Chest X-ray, AP view. Patient: 49 years old, sex M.
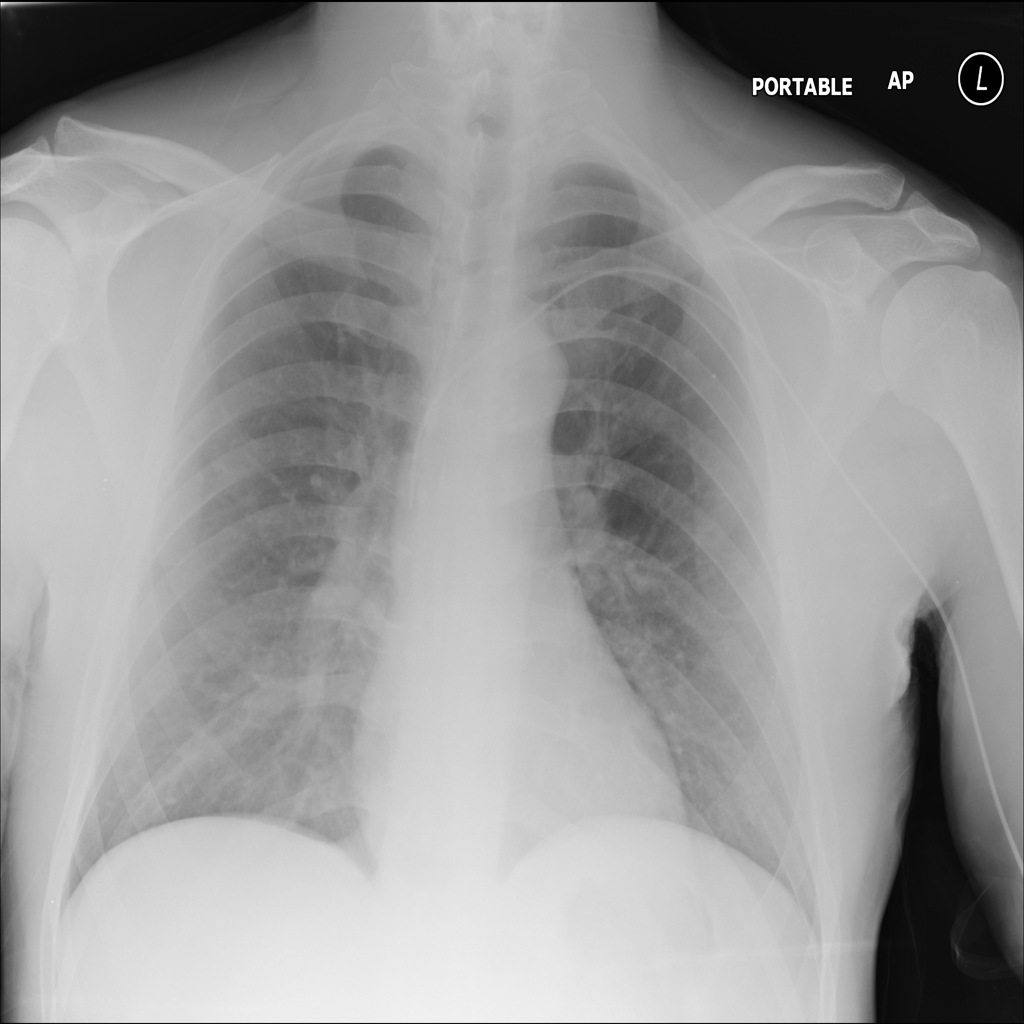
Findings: No Finding